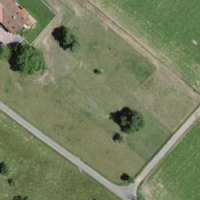
EUNIS habitat code: 52
Species observed at this site:
Prunus padus